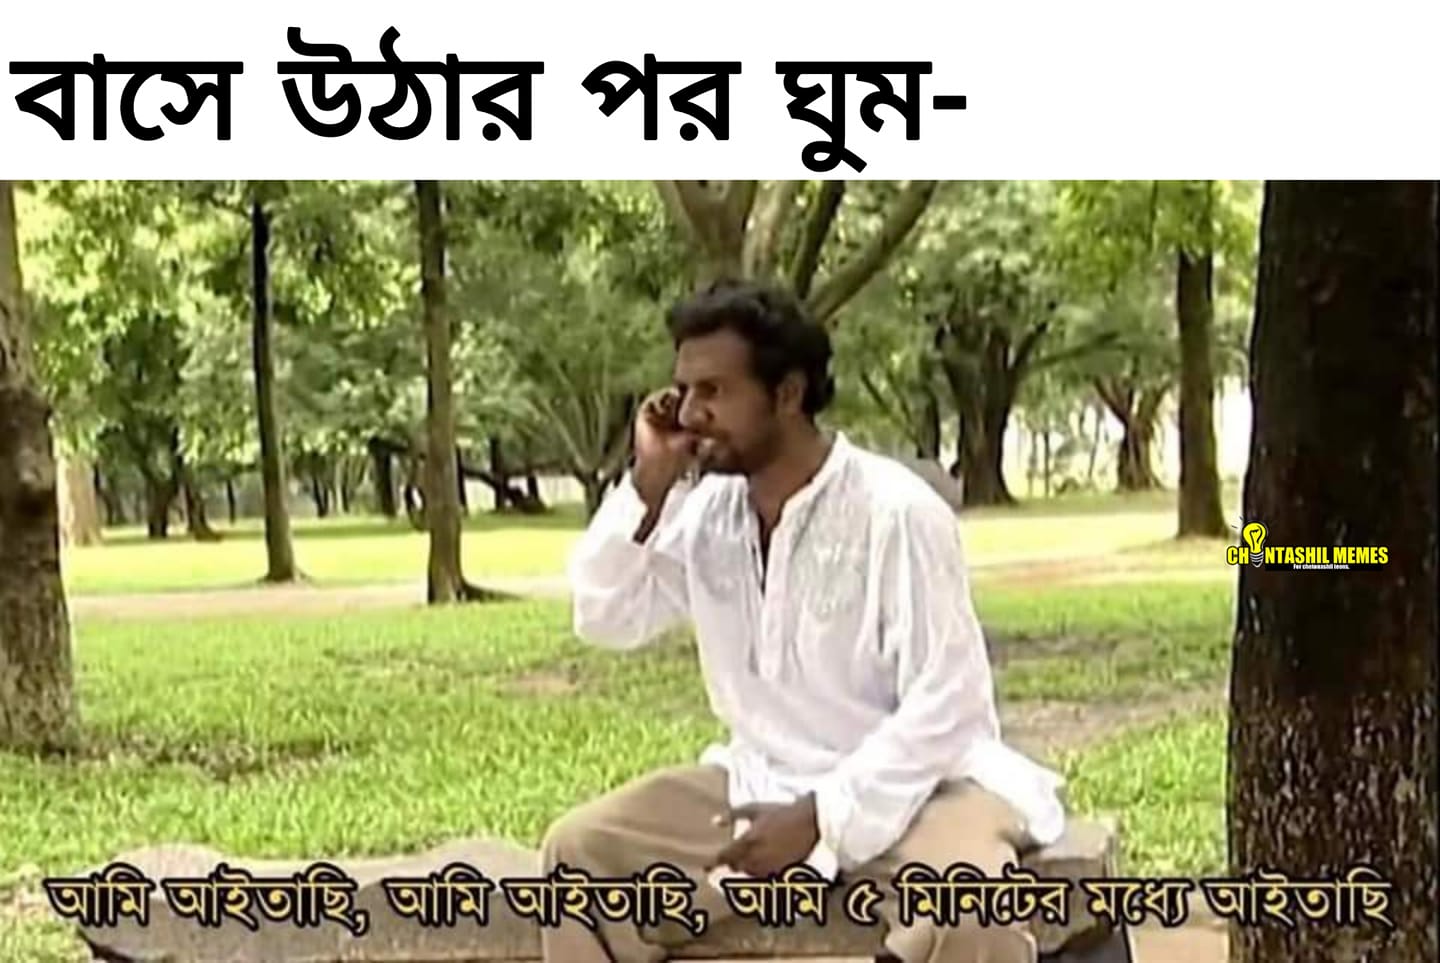
Caption: বাসে উঠার পর ঘুম -     আমি আইতাছি , আমি আইতাছি , আমি ৫ মিনিটের মধ্যে আইতাছি
Label: non-hate